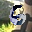
Label: 6